Question: I have these two 3d graphs made in R, with two different functions:
'''
x <- c(0,50,100,150,200,250,300,350,400,450)
y <- c(0,50,100,150,200,250,300,350,400,450)
z <- c(1,2,1,1,2,1,2,1,2,1)
plot_ly(x=x,y=y,z=z)
scatterplot3d(x, y, z)
'''
I would like to plot in these two graphs, the following lines and the intersection area between them:

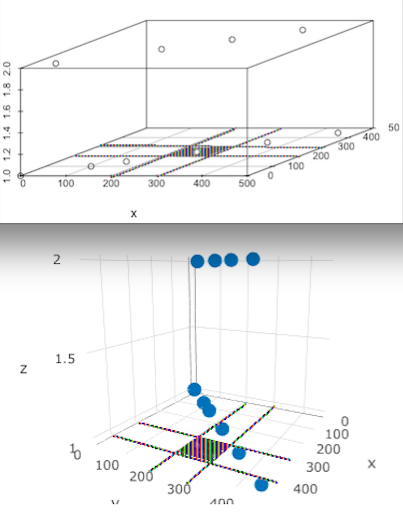
Answer: As per the lines and intersection with plotly, something like this will do:
'''
library(scatterplot3d)
library(plotly)
x <- c(0,50,100,150,200,250,300,350,400,450)
y <- c(0,50,100,150,200,250,300,350,400,450)
z <- c(1,2,1,1,2,1,2,1,2,1)
data <- data.frame(x=x,y=y,z=z)
line <- data.frame(x = rep(200,5), y = seq(0,500,length.out = 5), z = rep(1,5))
line2 <- data.frame(x = rep(300,5), y = seq(0,500,length.out = 5), z = rep(1,5))
rect <- data.frame(expand.grid(x= c(200,300), y =c(200,300)),z = rep(1,4) )
plot_ly() %>%
add_trace(data=data, x=x, y=y, z=z, type="scatter3d", mode="markers") %>%
add_trace(line, x = line$x, y = line$y, z = line$z, type = 'scatter3d', mode = 'lines', line = list(color = 'rgb(1, 1, 1)', width = 1 , dash = 'dash', width = 4)) %>%
add_trace(line2, x = line2$x, y = line2$y, z = line2$z, type = 'scatter3d', mode = 'lines', line = list(color = 'rgb(1, 1, 1)', width = 1, dash = 'dash', width = 4)) %>%
add_trace(line, x = line$y, y = line$x, z = line$z, type = 'scatter3d', mode = 'lines', line = list(color = 'rgb(1, 1, 1)', width = 1 , dash = 'dash', width = 4)) %>%
add_trace(line2, x = line2$y, y = line2$x, z = line2$z, type = 'scatter3d', mode = 'lines', line = list(color = 'rgb(1, 1, 1)', width = 1, dash = 'dash', width = 4))%>%
add_trace(rect, x=rect$x, y=rect$y, z=rect$z, type="mesh3d" )
'''
Result with plotly:
<URL>